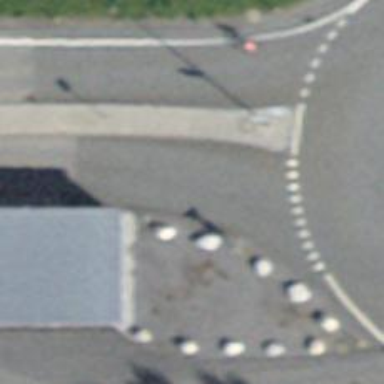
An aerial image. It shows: Bollard barrier.